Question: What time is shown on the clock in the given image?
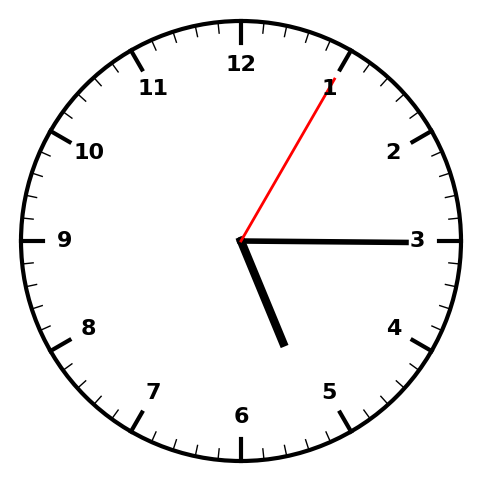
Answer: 05:15:05